Квантовая тепловая машина — это тепловая машина, использующая в качестве рабочего тела вещество с квантовыми свойствами. Принцип работы такой машины описан в этой задаче на примере двухуровневой атомной системы. Средняя энергия двухуровневого атома определяется как $\langle E \rangle = p_0 \cdot E_0 + p_1 \cdot E_1$, где $E_0$, $p_0$ и $E_1$, $p_1$ представляют собой энергию и вероятность атома находиться в состоянии с такой энергией для основного и возбуждённого состояний соответственно. Для удобства полагаем $E_0 = 0$. Разность энергий двух состояний является регулируемой в ходе эксперимента величиной. Вероятность нахождения атома в состоянии с энергией $E$ определяется согласно распределению Больцмана как $p \propto e^{-E/k_BT}$, где $T$ — термодинамическая температура, $k_B$ — константа Больцмана. В квазистатическом процессе изменение средней энергии равно $d \langle E \rangle = p_1dE_1 + E_1dp_1$, и тогда $p_1 dE_1$, вызванное изменением уровня энергии, соответствует работе $dW$, а $E_1 dp_1$, вызванное изменением вероятности, соответствует подведённой к системе теплоте $dQ$.
Двухуровневая система находится в контакте и термостатом температурой $T$. Найдите вероятности $p_0$ и $p_1$ нахождения атома в основном и возбуждённом состояниях соответственно.
На рисунке показана $P-V$ диаграмма так называемого цикла Отто, где $A \to B$ $C \to D$ — изохорические, а $B \to C$ и $D \to A$ — адиабатические процессы. Изобразите на схематичной диаграмме, как при этом меняются величины $E_1$ и $p_1$, найдите подведённую/отведённую теплоту, изменение внутренней энергии и совершённую работу для каждого из процессов цикла.
Аналогичным образом найдите подведённую/отведённую теплоту, изменение внутренней энергии и совершённую работу для каждого из процессов квантового цикла Карно. Если температуры нагревателя и холодильника в цикле Карно равны соответственно $T_h$ и $T_l$ и совпадают с максимальной и минимальной температурами, достигающимися в цикле Отто, сравните КПД этих двух циклов.
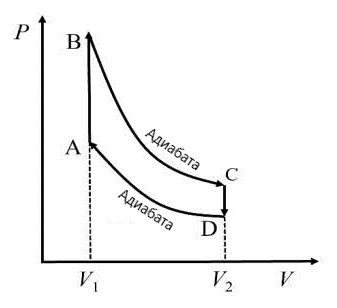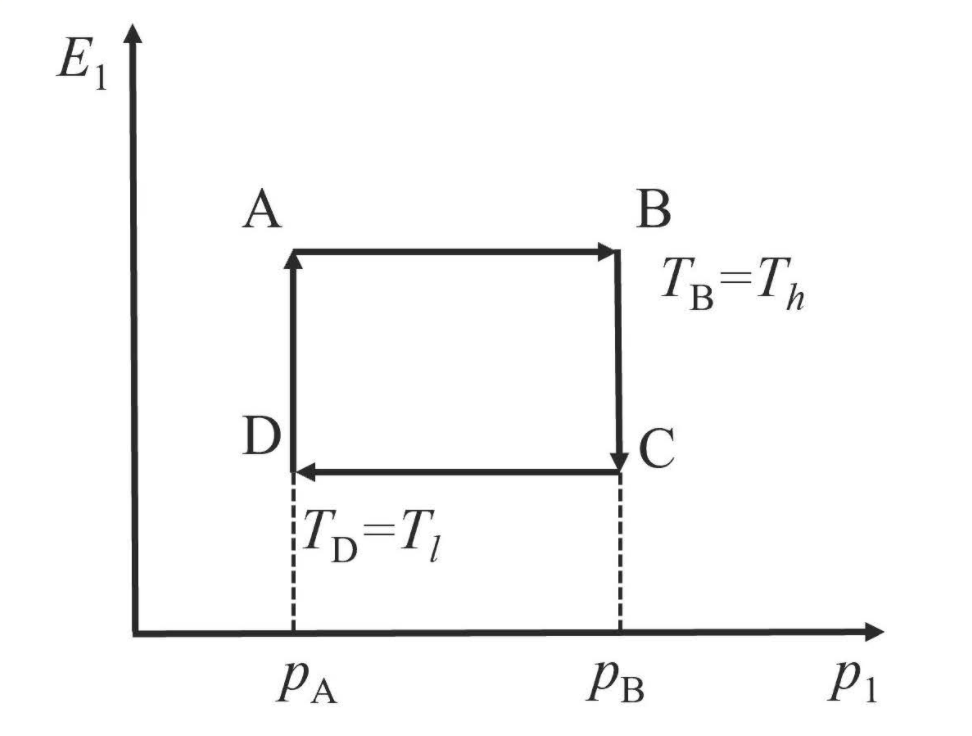
Двухуровневая система находится в контакте и термостатом температурой $T$. Найдите вероятности $p_0$ и $p_1$ нахождения атома в основном и возбуждённом состояниях соответственно.
Ответ: $$p_0 = \frac{1}{1 + e^{-E_1/(k_BT)}},\ p_1 = \frac{1}{1 + e^{E_1/(k_BT)}}.$$

На рисунке показана $P-V$ диаграмма так называемого цикла Отто, где $A \to B$ $C \to D$ — изохорические, а $B \to C$ и $D \to A$ — адиабатические процессы. Изобразите на схематичной диаграмме, как при этом меняются величины $E_1$ и $p_1$, найдите подведённую/отведённую теплоту, изменение внутренней энергии и совершённую работу для каждого из процессов цикла.
Ответ: В $A \to B$: $Q_1 = \Delta_1 \langle E \rangle = E_B (p_B - p_A),\,W_1 = 0;$ в $B \to C$: $W_2 = -\Delta_2 \langle E \rangle = (E_B - E_C) p_B,\,Q_2 = 0;$ в $C \to D$: $Q_3 = -\Delta_3 \langle E \rangle = E_D (p_B - p_A),\,W_3 = 0;$ в $D \to A$: $W_4 = -\Delta_4 \langle E \rangle = (E_D - E_A) p_A,\,Q_4 = 0.$

Аналогичным образом найдите подведённую/отведённую теплоту, изменение внутренней энергии и совершённую работу для каждого из процессов квантового цикла Карно. Если температуры нагревателя и холодильника в цикле Карно равны соответственно $T_h$ и $T_l$ и совпадают с максимальной и минимальной температурами, достигающимися в цикле Отто, сравните КПД этих двух циклов.
Ответ: В $A \to B$: $$Q_1 = \frac{E_{\mathrm{A}}}{1+e^{-E_A/(k_B T_h)}}-\frac{E_{\mathrm{B}}}{1+e^{-E_B/(k_B T_h)}}+k_{\mathrm{B}} T_{h} \ln \frac{1+e^{E_B/(k_B T_h)}}{1+e^{E_A/(k_B T_h)}},$$ $$\Delta E_1 = -\frac{E_{\mathrm{A}}}{1+e^{E_A/(k_B T_h)}}+\frac{E_{\mathrm{B}}}{1+e^{E_B/(k_B T_h)}},$$ $$W_1 = E_{\mathrm{A}}-E_{\mathrm{B}}+k_{\mathrm{B}} T_{h} \ln \frac{1+e^{E_B/(k_B T_h)}}{1+e^{E_A/(k_B T_h)}};$$ в $B \to C$: $$Q_2 = 0,$$ $$W_2 = -\Delta E_2 = -\frac{E_{\mathrm{C}}}{1+e^{E_C/(k_B T_h)}}+\frac{E_{\mathrm{B}}}{1+e^{E_B/(k_B T_h)}};$$ в $C \to D$: $$Q_3 = \frac{\frac{T_{l}}{T_{h}} E_{\mathrm{A}}}{1+e^{-E_A/(k_B T_h)}}-\frac{\frac{T_{l}}{T_{h}} E_{\mathrm{B}}}{1+e^{-E_B/(k_B T_h)}}+k_{\mathrm{B}} T_{l} \ln \frac{1+e^{E_B/(k_B T_h)}}{1+e^{E_A/(k_B T_h)}},$$ $$\Delta E_{3}=\frac{1}{1+e^{E_D/(k_B T_l)}} E_{\mathrm{D}}-\frac{1}{1+e^{E_C/(k_B T_l)}} E_{\mathrm{C}},$$ $$W_3 = E_C - E_D + k_{\mathrm{B}} T_{l} \ln \frac{1+e^{E_B/(k_B T_h)}}{1+e^{E_A/(k_B T_h)}};$$ в $D \to A$: $$Q_4 = 0,$$ $$W_4 = -\Delta E_4 = -\frac{E_{\mathrm{A}}}{1+e^{E_A/(k_B T_h)}}+\frac{E_{\mathrm{D}}}{1+e^{E_D/(k_B T_h)}}.$$ $\eta_{\text{Отто}} = 1 - \frac{T_C}{T_h} < \eta_{\text{Карно}}$
Темы:
T, Термодинамика, Тепловые машины, Произвольное уравнение состояния, КПД, Китайские